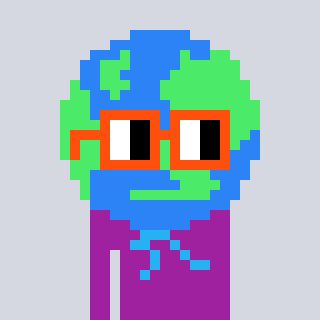
a pixel art character with square orange glasses, a earth-shaped head and a magenta-colored body on a cool background